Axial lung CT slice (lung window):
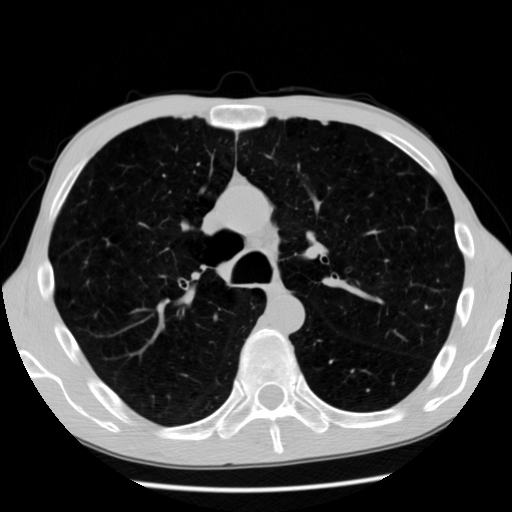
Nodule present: no